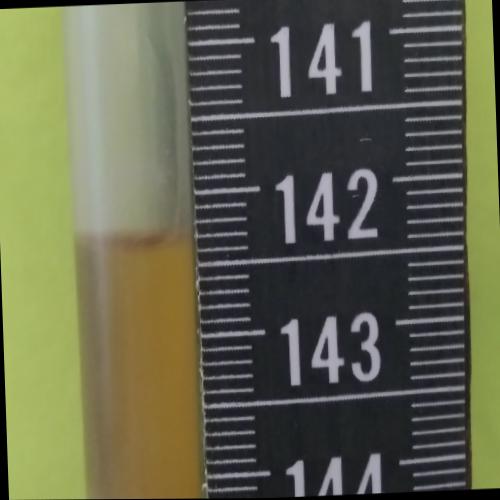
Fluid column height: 142.3 cm